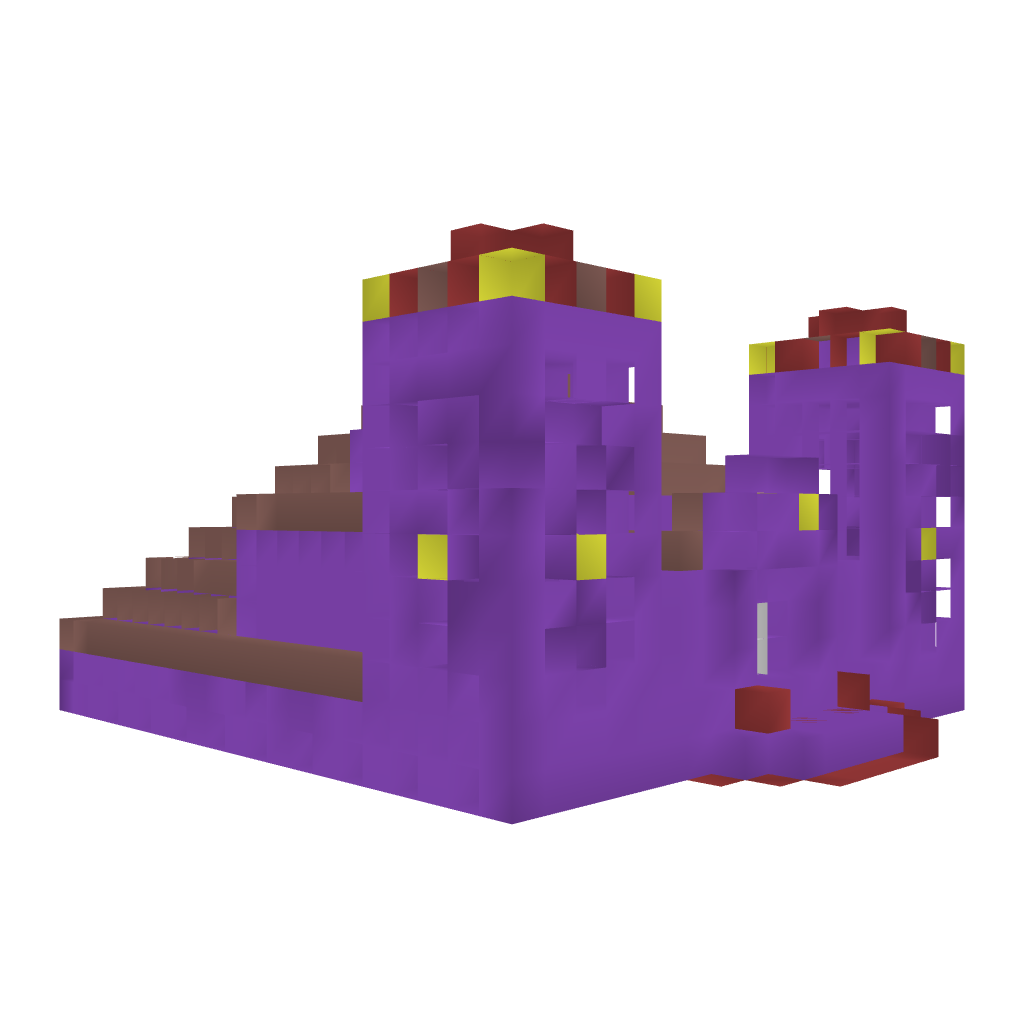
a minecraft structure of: Crypt House good quality